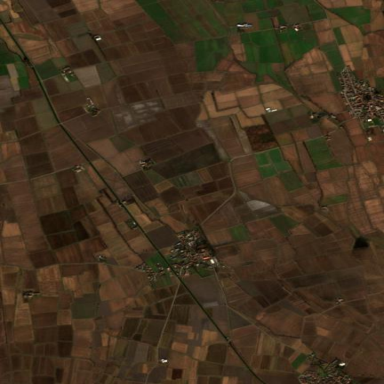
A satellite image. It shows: Farmland with rice crop.